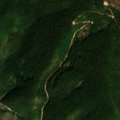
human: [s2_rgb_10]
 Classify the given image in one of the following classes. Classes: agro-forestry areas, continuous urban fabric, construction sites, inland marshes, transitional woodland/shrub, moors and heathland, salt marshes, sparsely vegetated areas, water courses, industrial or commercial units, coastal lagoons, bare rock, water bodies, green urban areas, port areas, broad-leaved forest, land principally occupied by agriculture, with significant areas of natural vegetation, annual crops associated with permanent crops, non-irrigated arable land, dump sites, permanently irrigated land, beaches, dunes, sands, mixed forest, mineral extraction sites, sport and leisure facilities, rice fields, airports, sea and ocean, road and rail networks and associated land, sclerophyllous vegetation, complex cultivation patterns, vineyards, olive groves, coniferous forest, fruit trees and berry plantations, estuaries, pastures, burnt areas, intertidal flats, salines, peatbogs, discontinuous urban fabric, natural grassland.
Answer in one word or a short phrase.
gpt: broad-leaved forest, transitional woodland/shrub